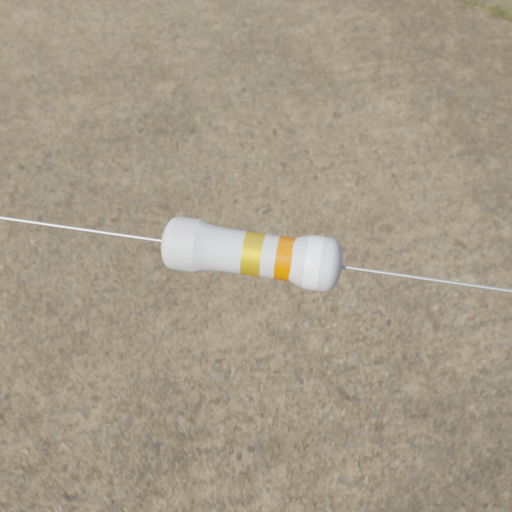
Resistor colour bands (in order): gold, orange, white